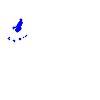
Particle: electron